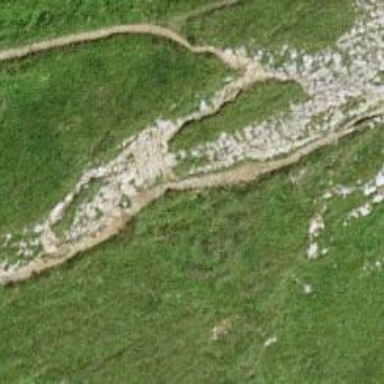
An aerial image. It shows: Path on the ground.